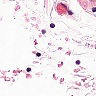
Metastatic tissue present: no